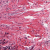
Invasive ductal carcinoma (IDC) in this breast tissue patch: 0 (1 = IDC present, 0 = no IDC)